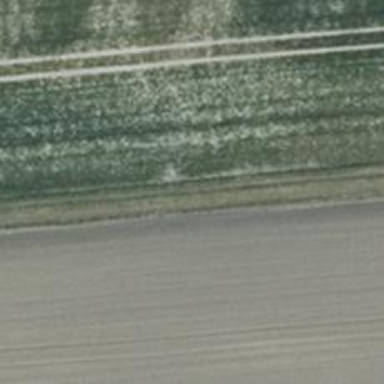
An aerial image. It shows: Grass path with grade3 track type.